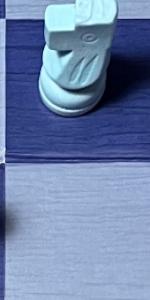
Label: Empty